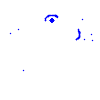
Particle: proton